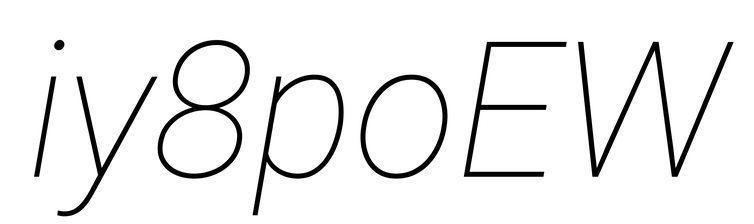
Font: Roboto-Italic_Thin_Italic